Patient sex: M
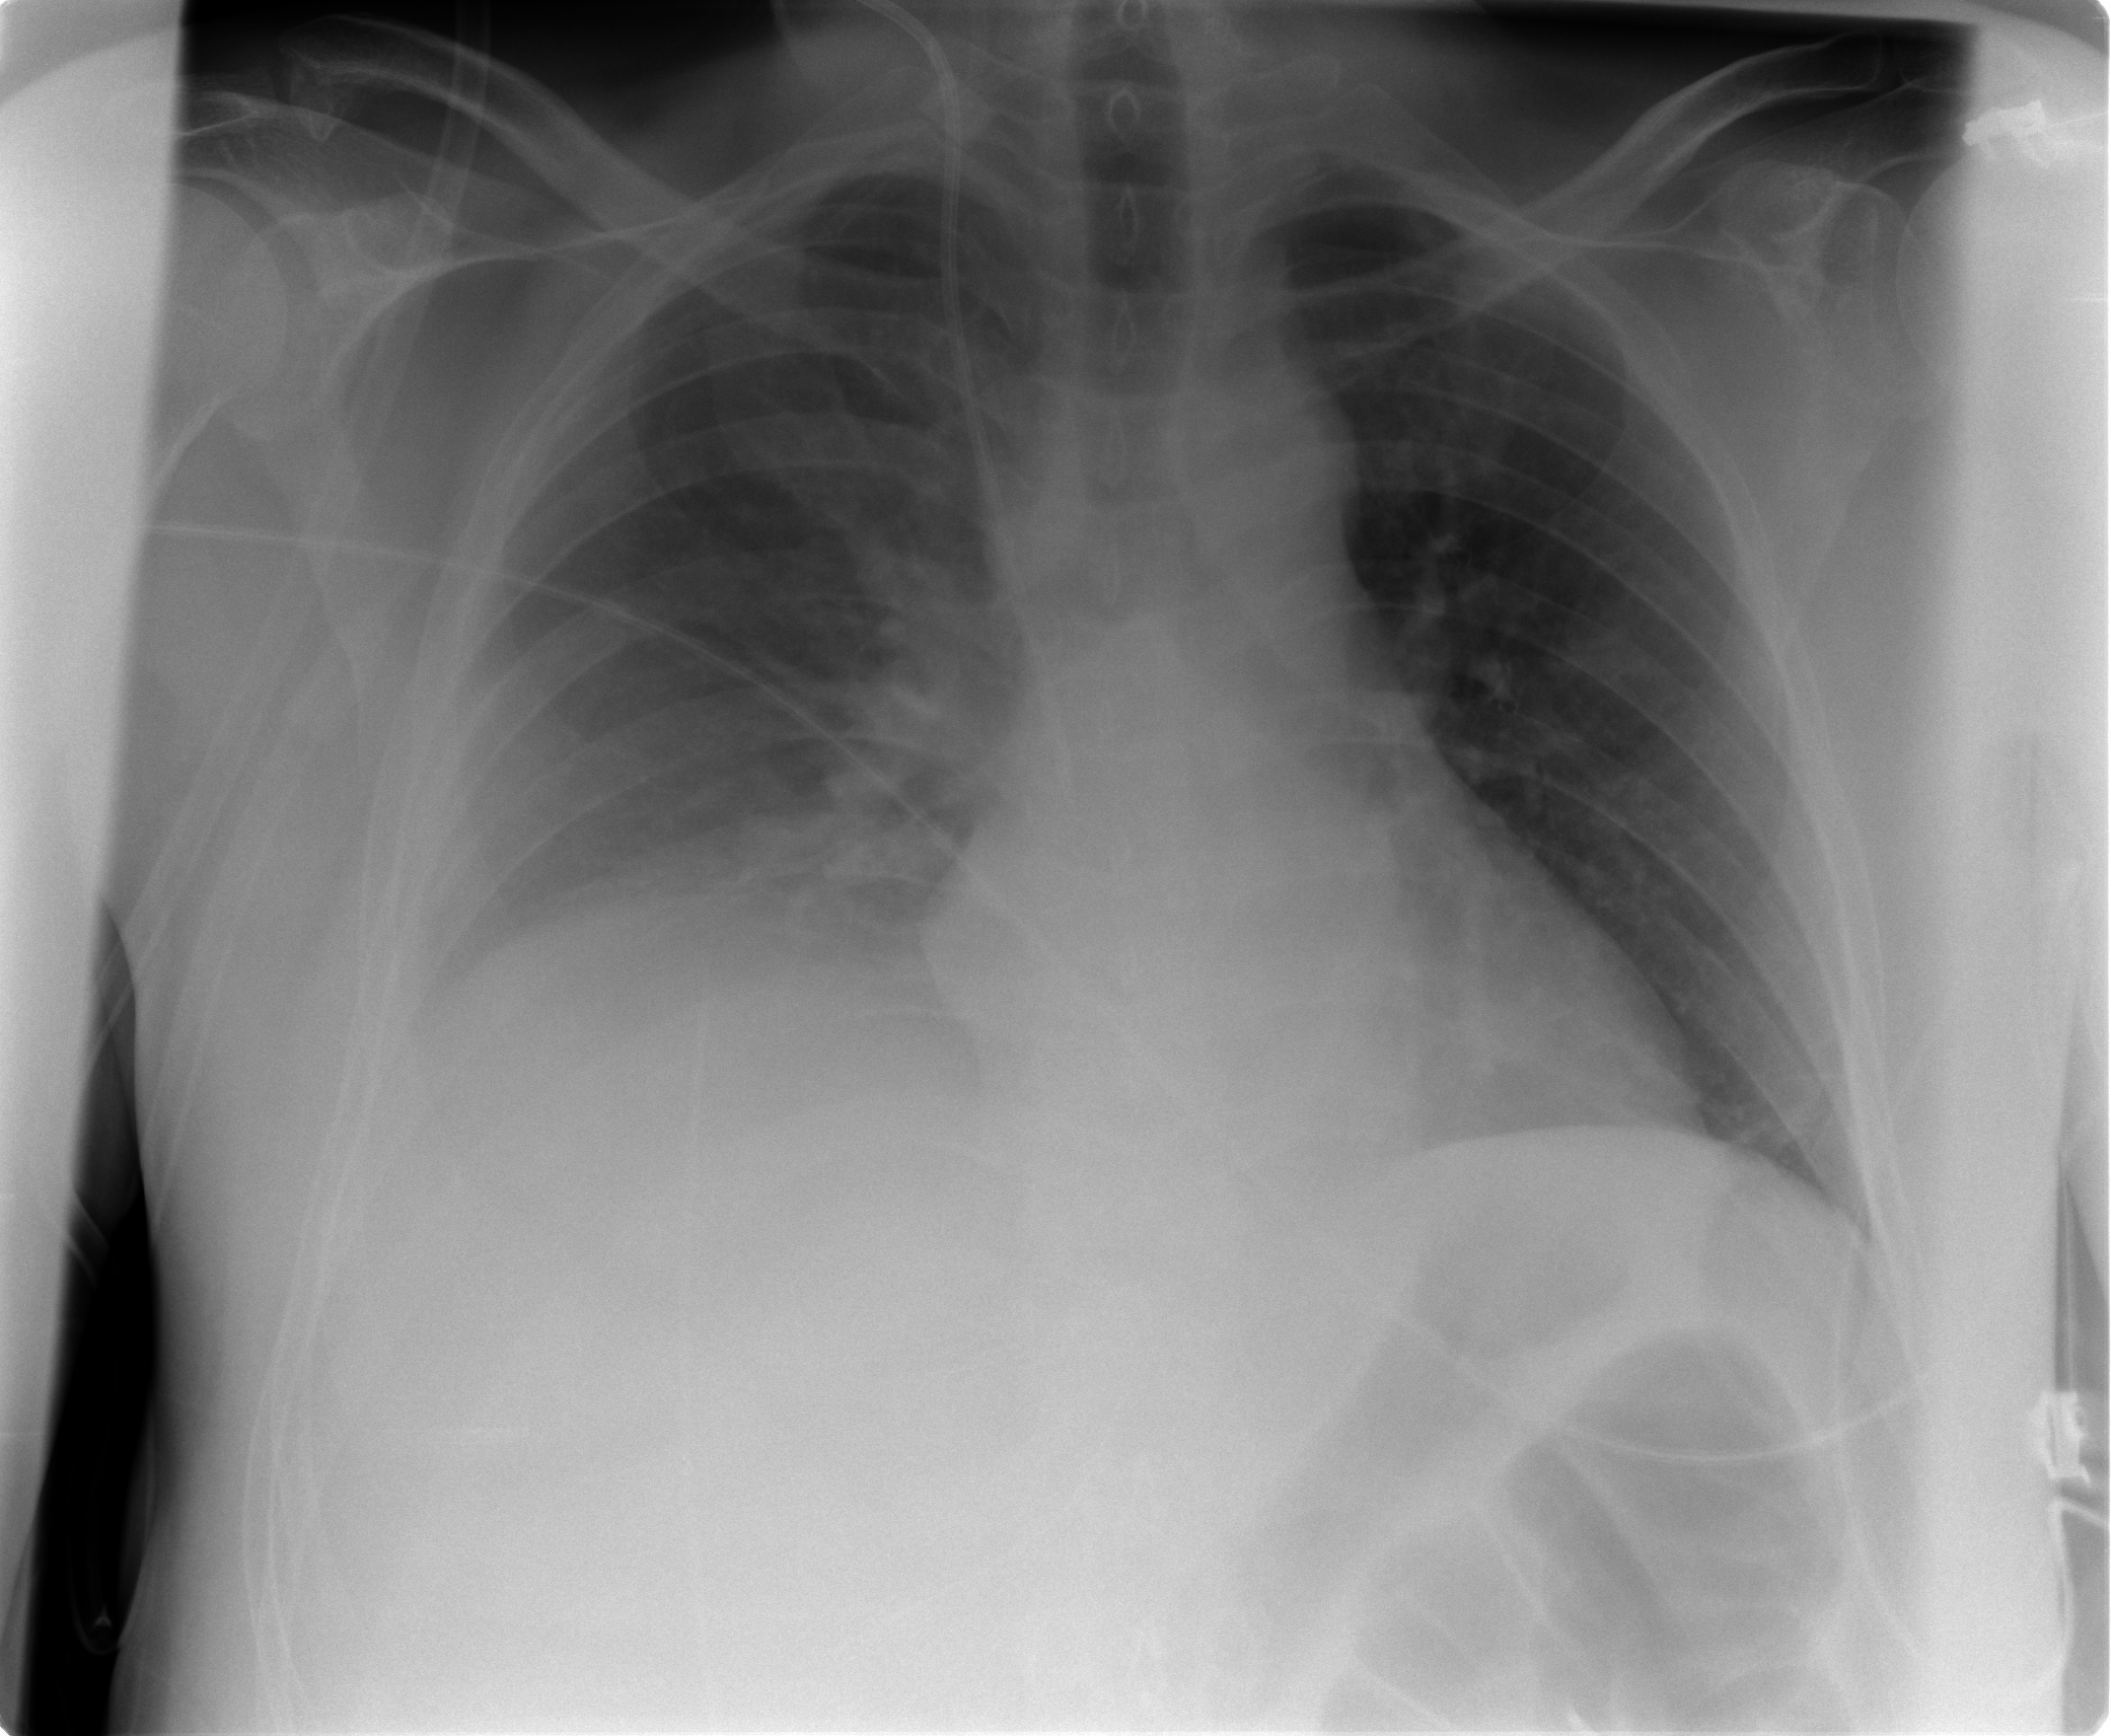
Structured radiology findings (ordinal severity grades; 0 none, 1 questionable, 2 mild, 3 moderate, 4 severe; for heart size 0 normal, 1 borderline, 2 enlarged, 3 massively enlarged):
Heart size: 0
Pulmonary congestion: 0
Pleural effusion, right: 0
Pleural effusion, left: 0
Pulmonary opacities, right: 0
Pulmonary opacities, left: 0
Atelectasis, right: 1
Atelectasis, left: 0